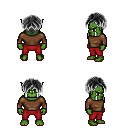
a pixel art fantasy rpg character, male body template, orc, green skin, brown long-sleeve shirt, red pants, gray parted hairstyle, four views (front, back, left, right), 2x2 character sprite sheet, small pixel art, hard edges, no anti-aliasing